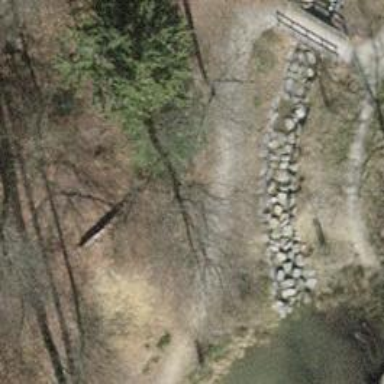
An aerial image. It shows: Pebblestone path.